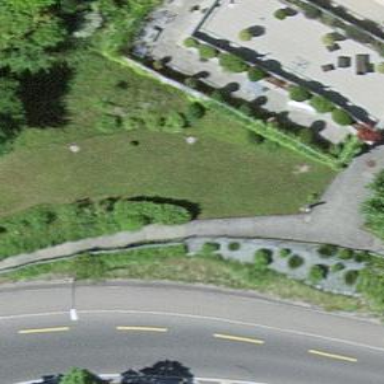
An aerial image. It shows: Path.